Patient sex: M
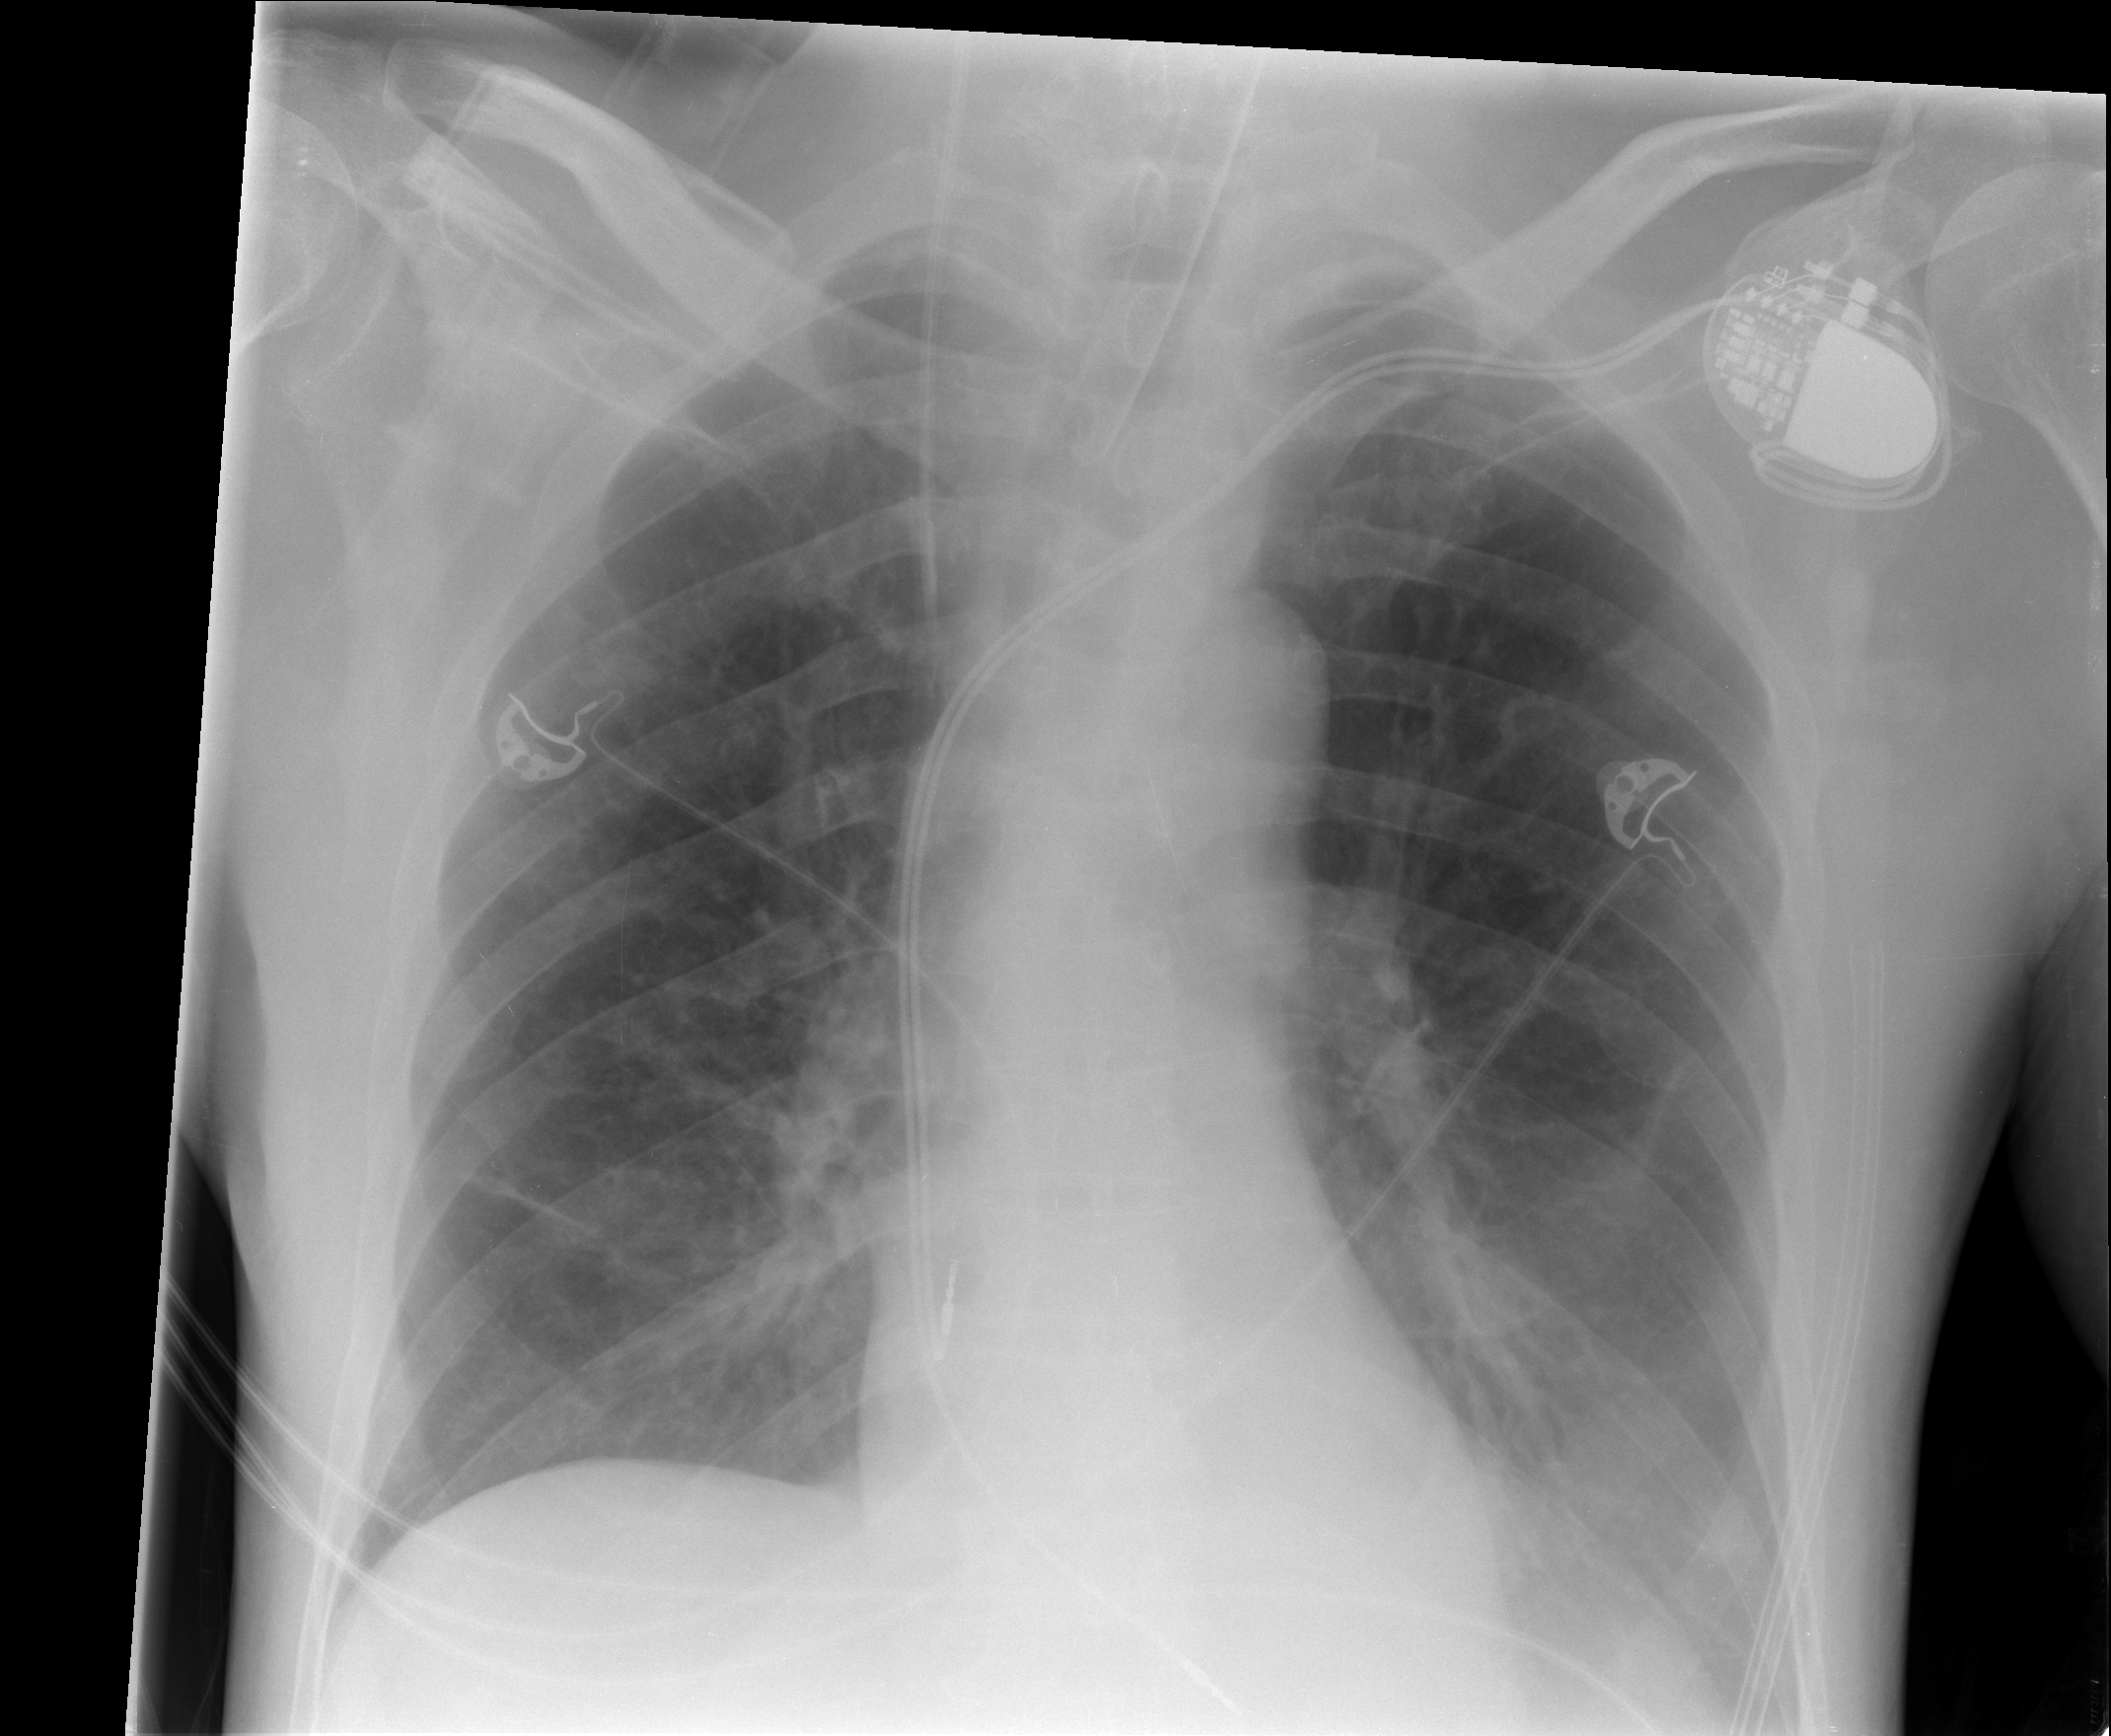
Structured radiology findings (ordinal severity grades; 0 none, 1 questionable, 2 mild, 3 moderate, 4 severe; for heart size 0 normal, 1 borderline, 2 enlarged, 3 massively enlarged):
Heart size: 0
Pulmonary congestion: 2
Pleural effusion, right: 0
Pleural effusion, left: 0
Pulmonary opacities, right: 0
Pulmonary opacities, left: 0
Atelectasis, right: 0
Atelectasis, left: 0